Question: I have an unordered array of size 3xN, and I want to plot a contourf plot of the data.
When I try
'''
contourf(pnts(1,:),pnts(2,:),pnts(3,:));
'''
Matlab gives error. I can see that 'contourf' doesn't want 1xN arrays, it prefers matrices to draw. How can I rearrange my data so it can fit into 'contourf'? I don't seem to achieve it.
I actually don't seem to get how should the data be ordered for 'contourf'. Any hint would be appreciated. My data can be similar to the one found in <URL> post, but I dont know what shape will it have. Image of post:

My problem resides in not having a predefined shape. All the examples I found star with a 'meshgrid' of x and Y and then they get Z values, but my X and Y values can be named "bounded random". I know that they are not bigger than a size, but I dont know more about it.
data: <URL>
You can directly copy-paste it into Matlab and it will be saved as variable.
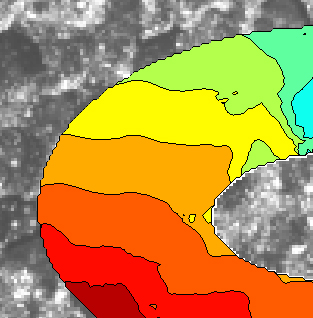
Answer: 'contourf(X,Y,Z)' requires the input X and Y to be monotonically increasing, and you can use 'griddata' to convert the scattered data points into a set of points on a grid:
'''
N = 20;
xq = [0:1/N:1] * (max( data(1,:) )-min( data(1,:) )) + min( data(1,:) );
xq = repmat( xq, [1 N] );
yq = [0:1/N:1]' * (max( data(2,:) )-min( data(2,:) )) + min( data(2,:) );
yq = repmat( yq, [N 1] );
vq = griddata(data(1,:),data(2,:),data(3,:),xq,yq);
contourf(xq, yq, vq);
'''
I tried your data with N=20 and 30. N=20 took me about 20 seconds, and N=30 is like 1-2 min.